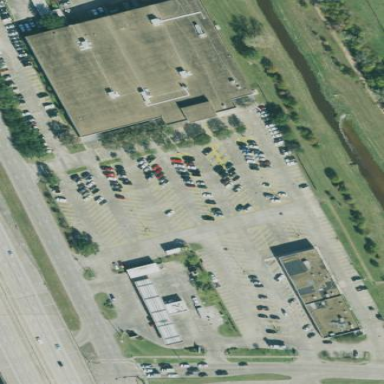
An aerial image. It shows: Retail area.